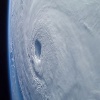
Label: cloud